Field crop: maize
Growth stage: 2
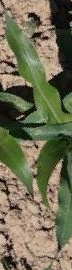
Species: maize